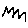
Label: zigzag